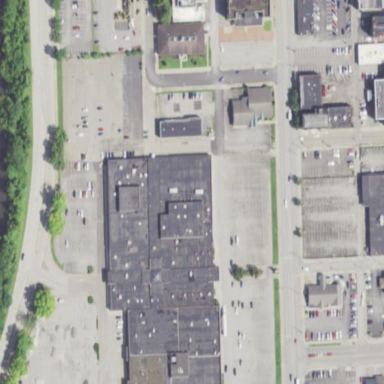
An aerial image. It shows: Retail area.